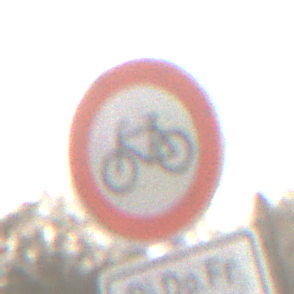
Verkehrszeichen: VerbotRadverkehr
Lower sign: ZeitangabenMitBeschraenkungAufWochentage3
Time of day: SunriseSunset
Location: Outdoor (Nature)
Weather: PartlyCloudy
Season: NotSpecified
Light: Natural